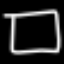
Label: square